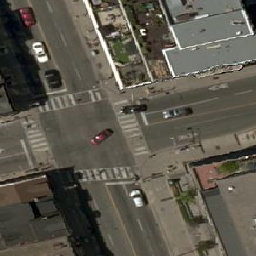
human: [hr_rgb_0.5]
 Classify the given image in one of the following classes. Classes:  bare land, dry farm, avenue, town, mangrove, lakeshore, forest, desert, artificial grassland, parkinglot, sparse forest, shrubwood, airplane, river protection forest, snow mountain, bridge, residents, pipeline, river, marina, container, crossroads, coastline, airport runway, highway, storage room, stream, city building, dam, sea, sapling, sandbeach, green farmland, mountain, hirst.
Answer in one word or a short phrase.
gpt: crossroads